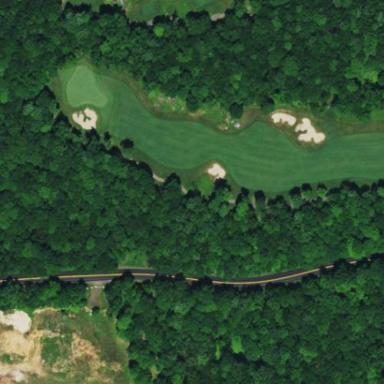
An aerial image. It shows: Golf fairway surrounded by grass.